Field crop: maize
Growth stage: 2
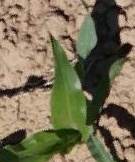
Species: maize